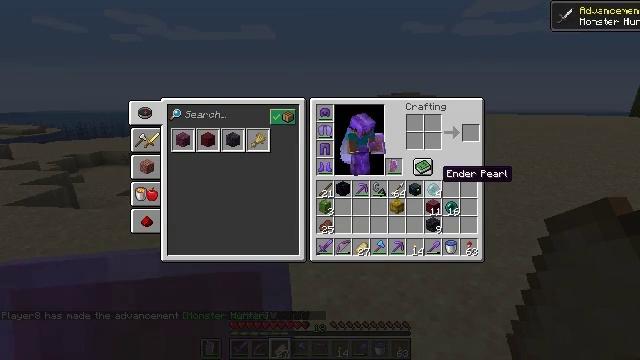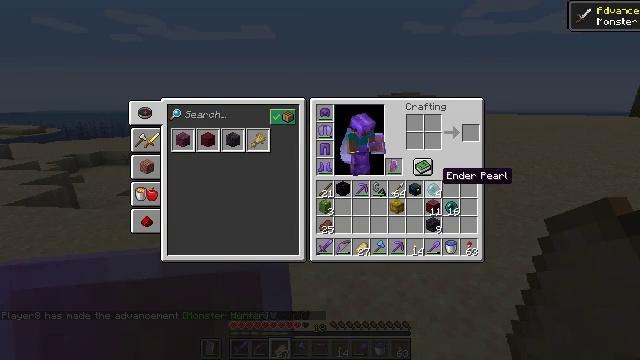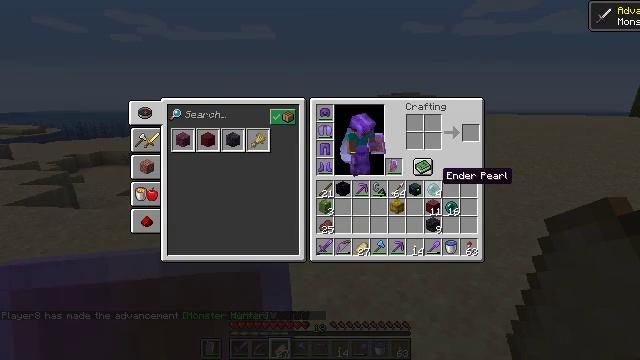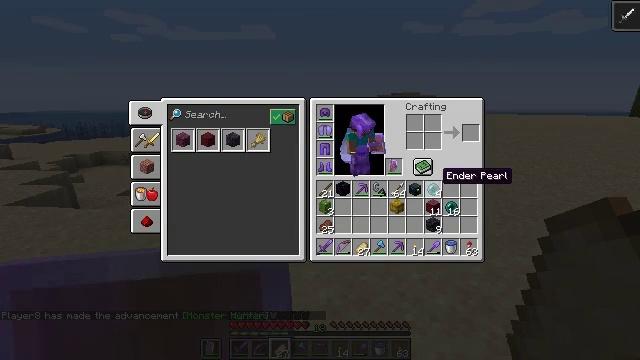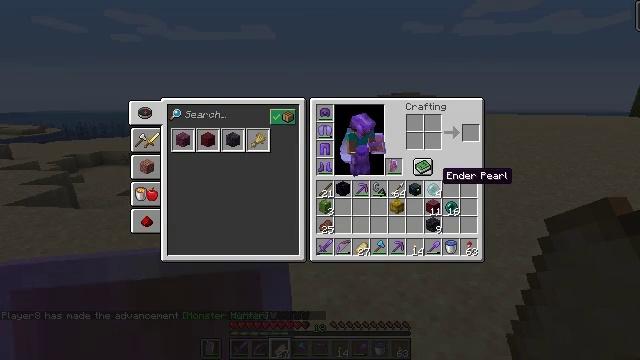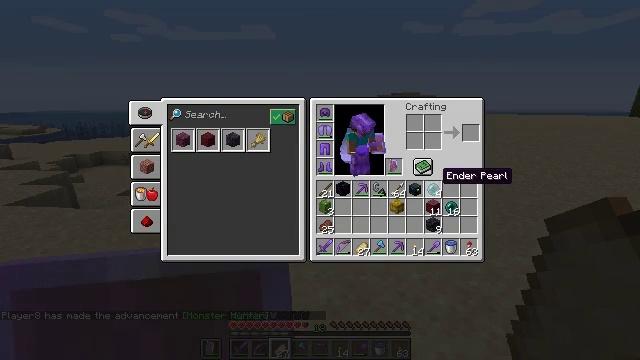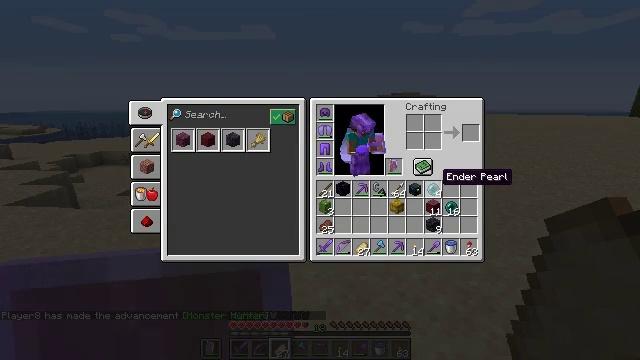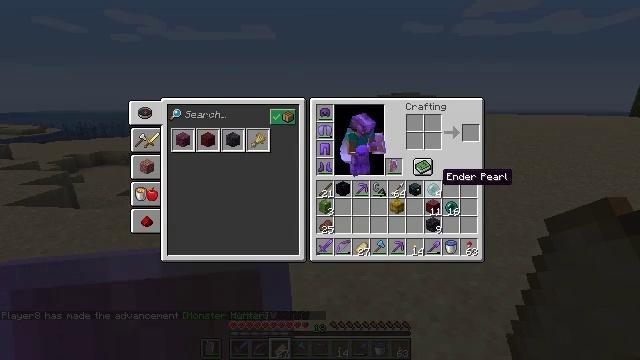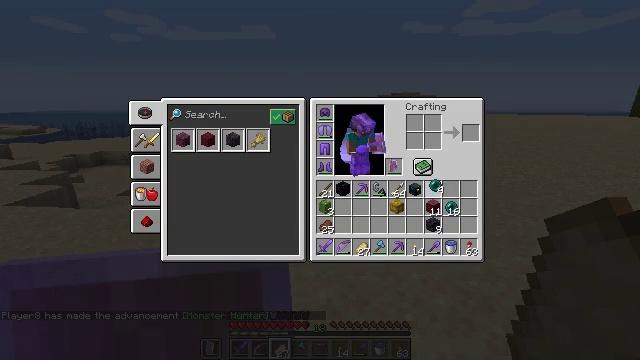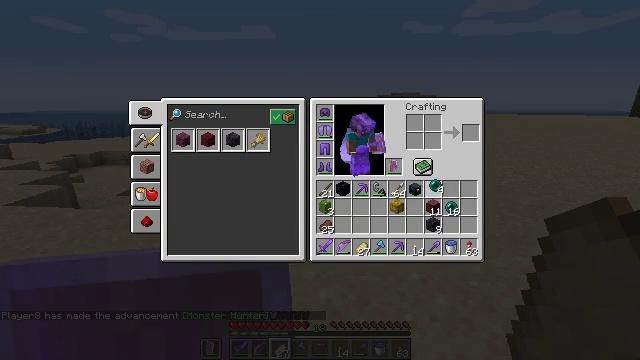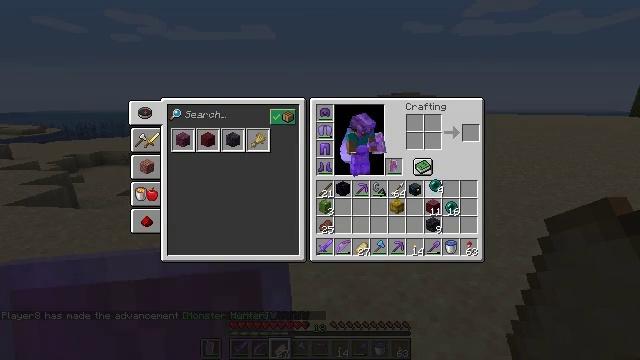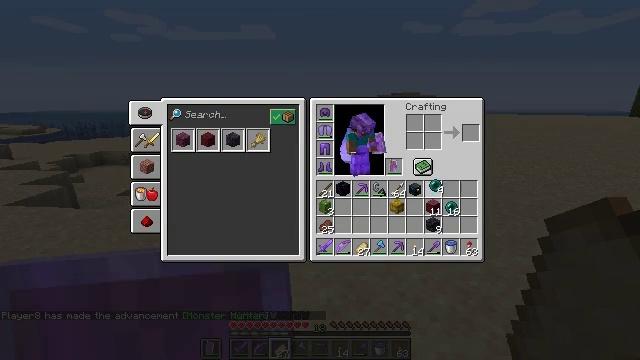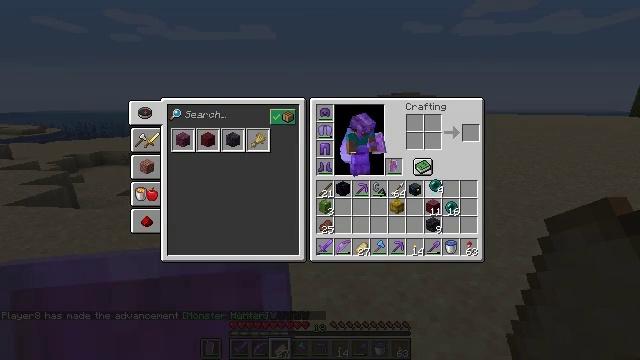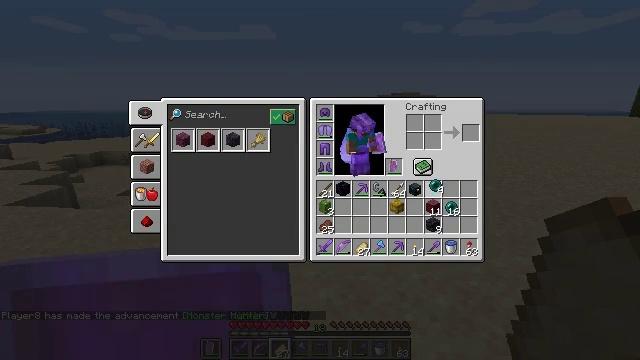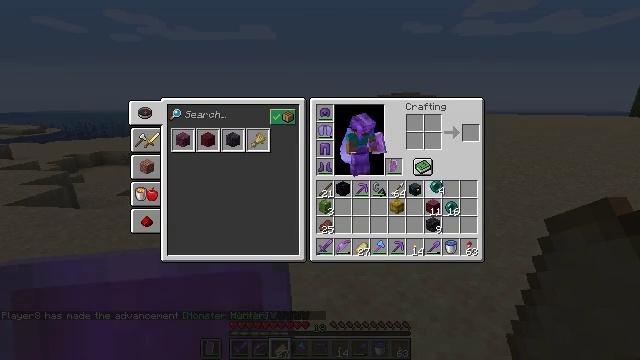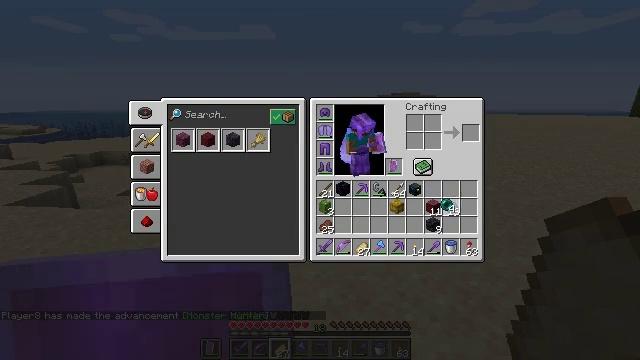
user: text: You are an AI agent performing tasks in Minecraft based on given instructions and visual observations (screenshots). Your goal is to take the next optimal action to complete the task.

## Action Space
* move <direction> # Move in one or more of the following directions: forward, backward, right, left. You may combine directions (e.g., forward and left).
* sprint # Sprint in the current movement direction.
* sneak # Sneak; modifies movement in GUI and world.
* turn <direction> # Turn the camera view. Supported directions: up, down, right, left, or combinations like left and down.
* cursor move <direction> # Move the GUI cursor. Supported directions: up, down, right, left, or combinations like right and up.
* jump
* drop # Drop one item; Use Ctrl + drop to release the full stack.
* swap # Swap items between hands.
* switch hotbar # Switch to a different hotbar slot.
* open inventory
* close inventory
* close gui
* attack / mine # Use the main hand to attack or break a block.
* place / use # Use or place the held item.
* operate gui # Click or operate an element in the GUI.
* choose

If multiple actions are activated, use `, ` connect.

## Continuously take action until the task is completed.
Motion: motion action
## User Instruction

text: Drop an ender pearl.
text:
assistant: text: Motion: no_op
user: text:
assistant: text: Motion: no_op
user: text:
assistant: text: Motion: no_op
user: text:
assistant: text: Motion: no_op
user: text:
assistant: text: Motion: no_op
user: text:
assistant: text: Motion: no_op
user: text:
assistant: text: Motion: no_op
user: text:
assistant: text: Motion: attack / mine
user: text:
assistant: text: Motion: attack / mine
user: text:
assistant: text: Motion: attack / mine
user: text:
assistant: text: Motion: attack / mine
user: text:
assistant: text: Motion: no_op
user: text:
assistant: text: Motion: no_op
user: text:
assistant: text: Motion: no_op
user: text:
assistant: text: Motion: turn right and down
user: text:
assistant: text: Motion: turn down
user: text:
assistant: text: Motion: no_op
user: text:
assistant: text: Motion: no_op
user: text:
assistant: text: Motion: turn down
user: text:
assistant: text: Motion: no_op
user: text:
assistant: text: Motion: no_op
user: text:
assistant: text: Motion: no_op
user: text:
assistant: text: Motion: no_op
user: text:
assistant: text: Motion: no_op
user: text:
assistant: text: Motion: no_op
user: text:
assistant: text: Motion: turn down
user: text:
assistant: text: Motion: turn down
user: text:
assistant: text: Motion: no_op
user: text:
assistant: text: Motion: no_op
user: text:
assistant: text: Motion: no_op